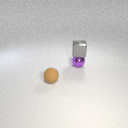
small purple metal sphere below small gray metal cube